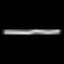
Label: line